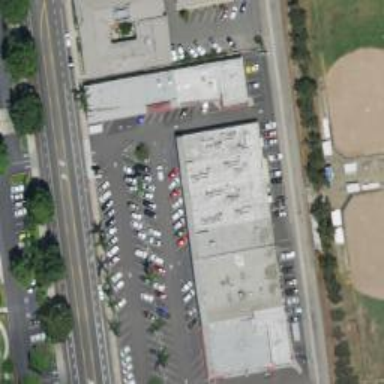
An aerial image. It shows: Commercial building.